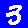
Digit: 3